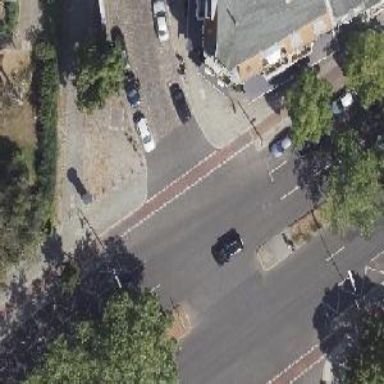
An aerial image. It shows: Unmarked road crossing.